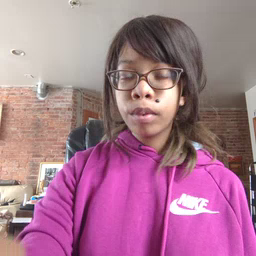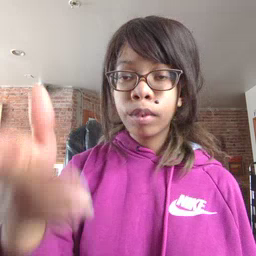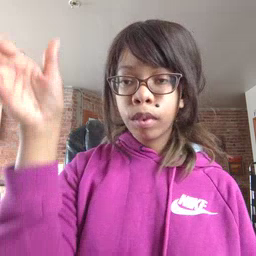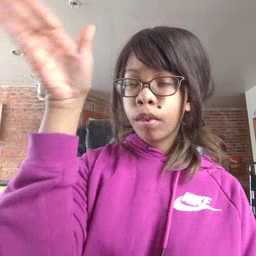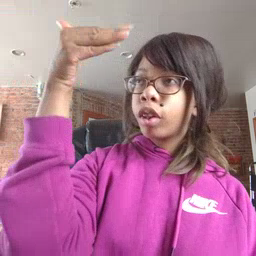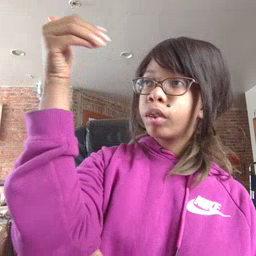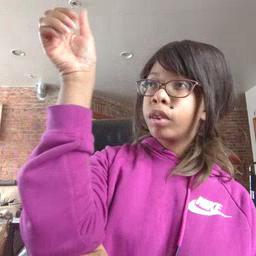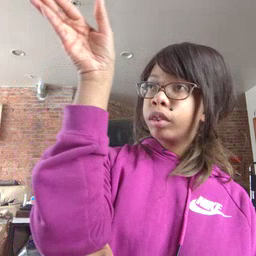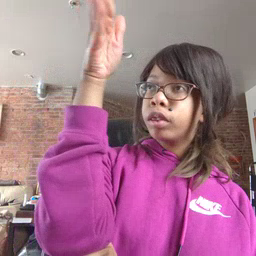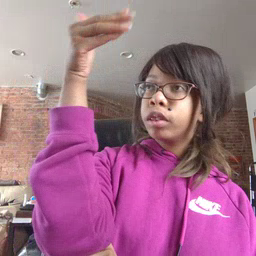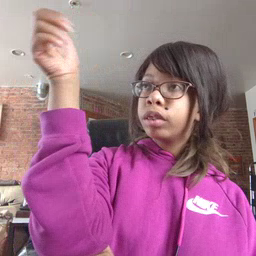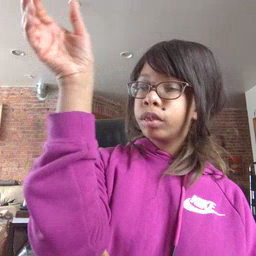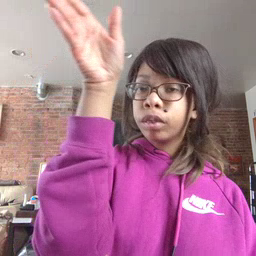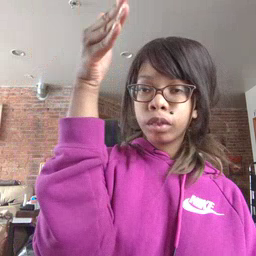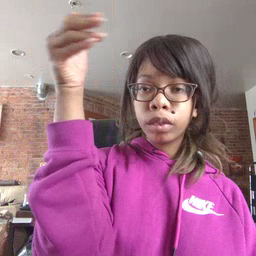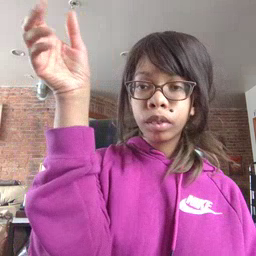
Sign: flag